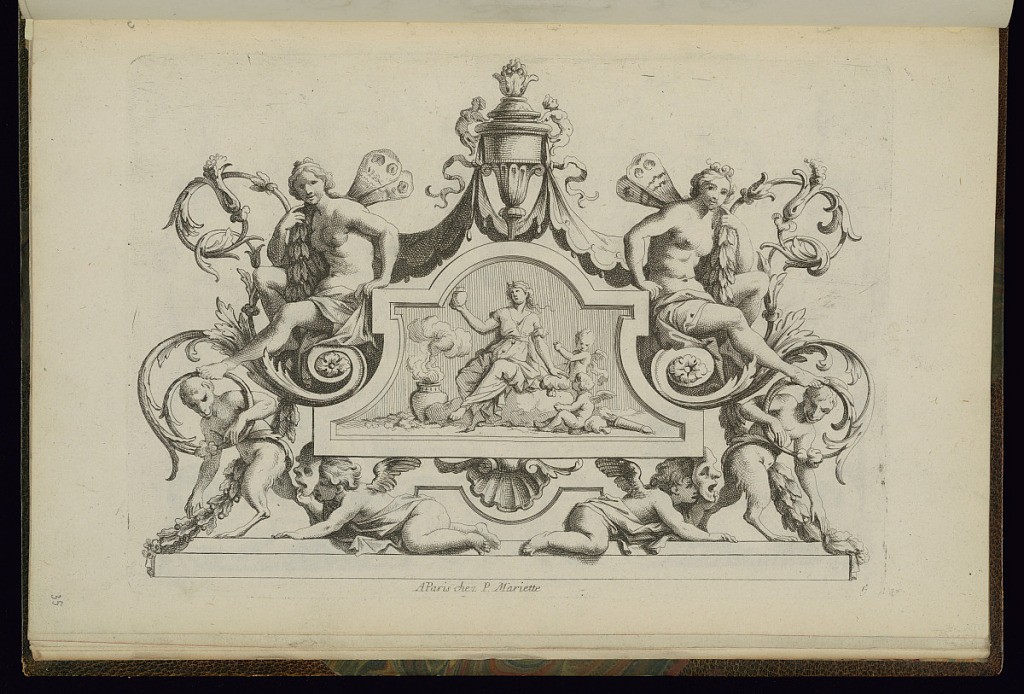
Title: Ornament Panel Design
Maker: Nicolas Pierre Loir, French, 1624 - 1679
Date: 1660–1716
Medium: Engraving and etching on paper
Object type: Print
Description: Ornament panel design with a central cartouche of a woman with putti, quiver of arrows, and a smoking urn or vase, framed by winged women, putti wearing masks, shells, monkeys, foliate scrolls, rosettes, scrolling leaves (rinceaux), vase, and a festoon of leaves. The plate is numbered.